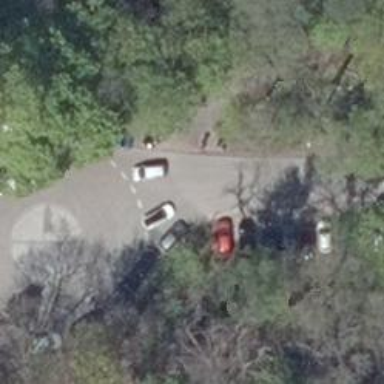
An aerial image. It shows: Emergency access point on the road.